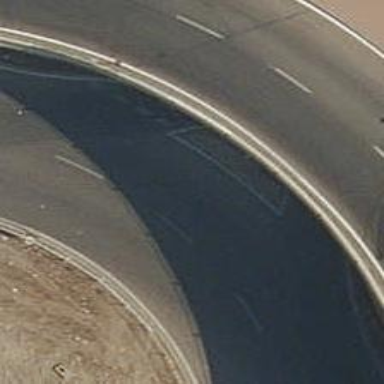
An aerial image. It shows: Asphalt road that is secondary route leading to roundabout.